Field crop: tomato
Growth stage: 1
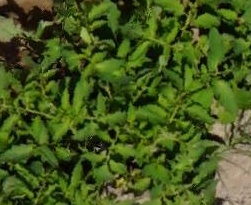
Species: tomato